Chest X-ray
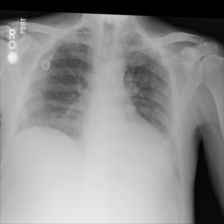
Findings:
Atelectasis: positive
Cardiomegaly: negative
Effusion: negative
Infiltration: negative
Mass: negative
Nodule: negative
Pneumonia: negative
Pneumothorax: negative
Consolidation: negative
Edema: negative
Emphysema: negative
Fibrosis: negative
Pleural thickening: negative
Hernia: negative